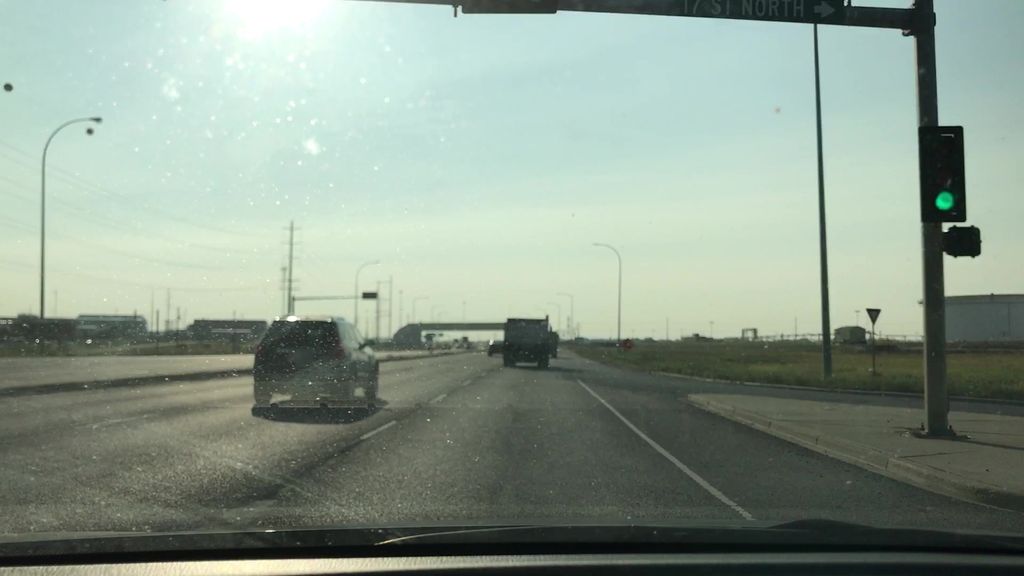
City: edmonton